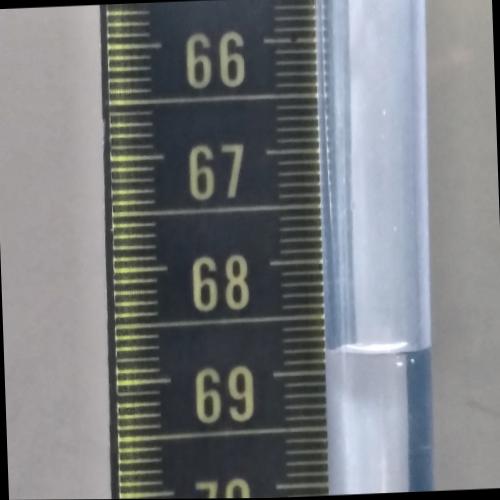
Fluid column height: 68.8 cm